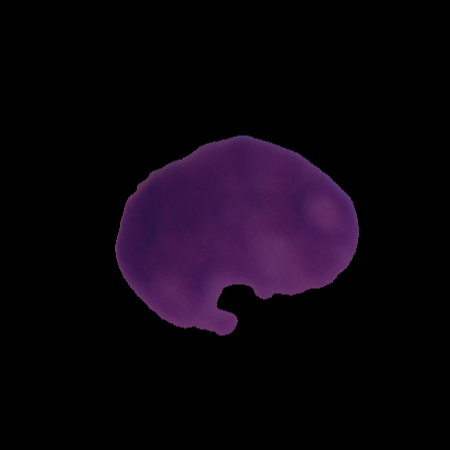
Label: cancer